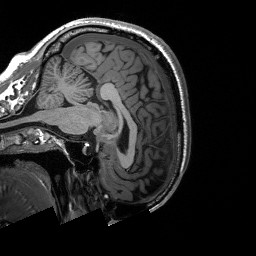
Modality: T1w
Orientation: sagittal
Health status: ill
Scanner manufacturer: siemens
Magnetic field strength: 3 T
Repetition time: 2.3 s
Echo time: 0.00226 s